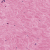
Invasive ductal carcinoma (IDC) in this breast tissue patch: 0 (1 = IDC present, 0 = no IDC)